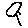
Label: sun